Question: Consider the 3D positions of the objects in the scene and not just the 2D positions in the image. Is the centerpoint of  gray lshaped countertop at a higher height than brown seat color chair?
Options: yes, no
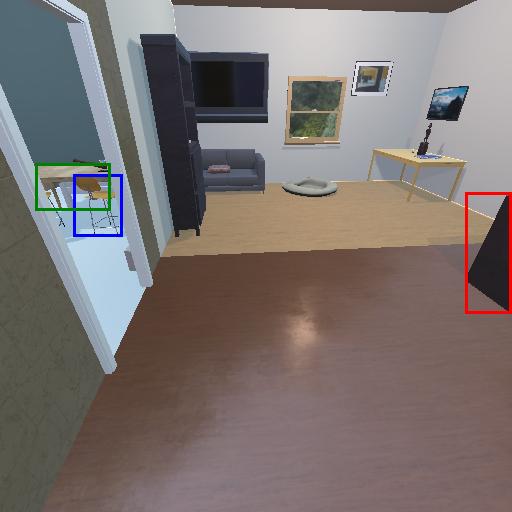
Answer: yes